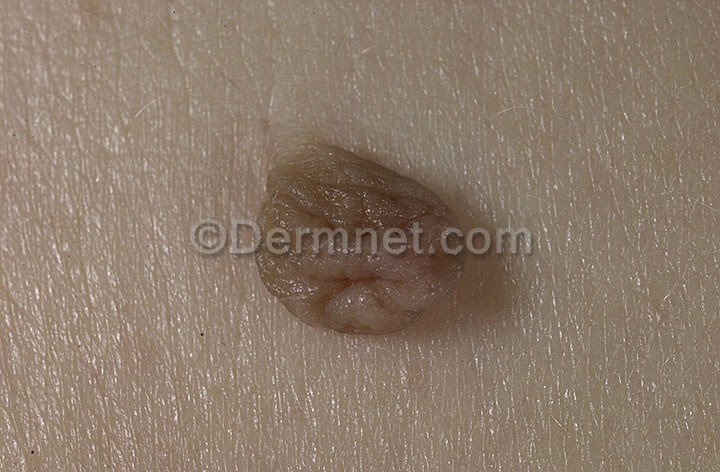
Disease: Melanoma Skin Cancer Nevi and Moles